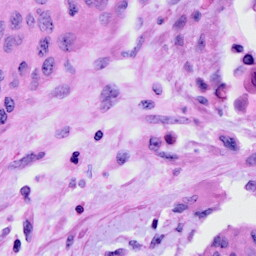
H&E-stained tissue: Cervix